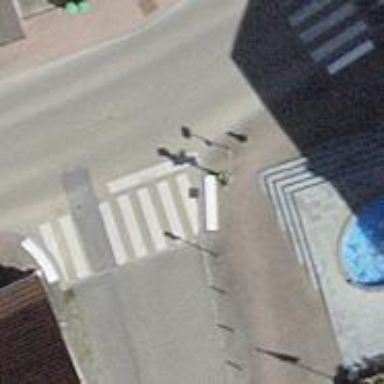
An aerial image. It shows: Zebra crossing on the road.